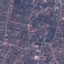
Label: Residential